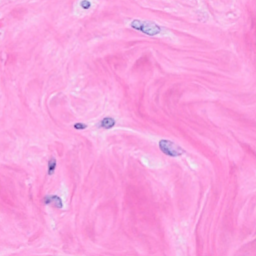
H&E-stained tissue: Breast